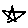
Label: star